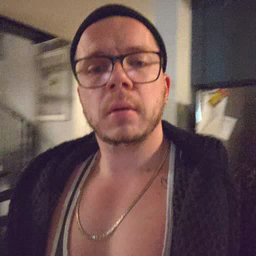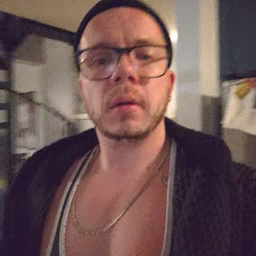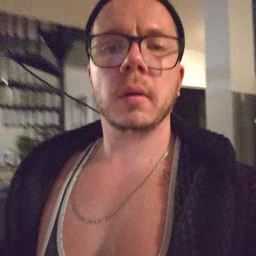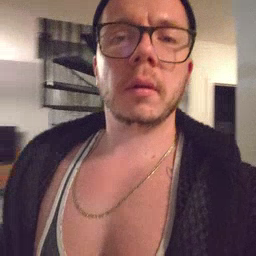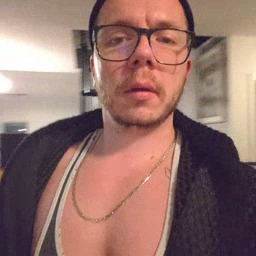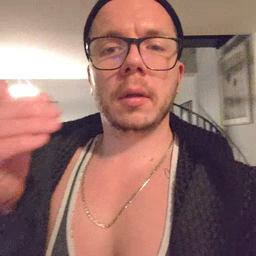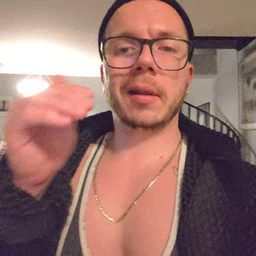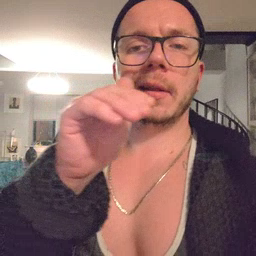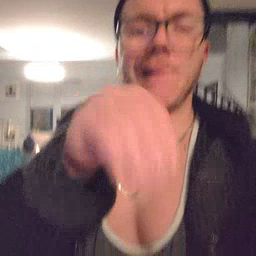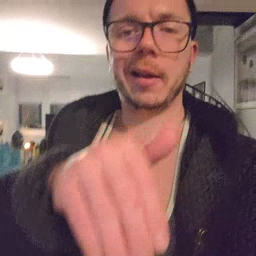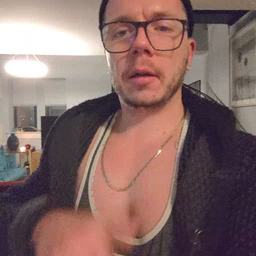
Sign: night